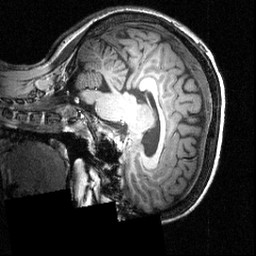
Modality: T1w
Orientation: sagittal
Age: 21
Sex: female
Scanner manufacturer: siemens
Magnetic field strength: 3.951 T
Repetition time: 1.5 s
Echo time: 0.00335 s